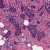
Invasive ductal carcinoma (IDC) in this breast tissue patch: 1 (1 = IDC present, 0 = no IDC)